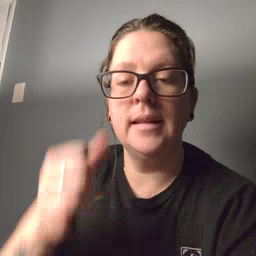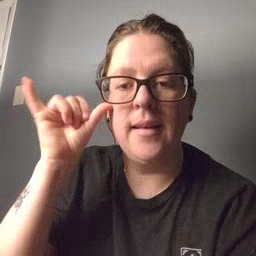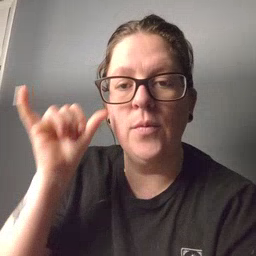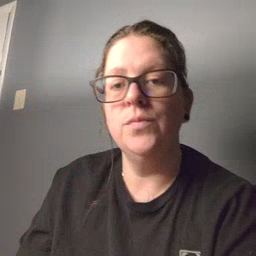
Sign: cow